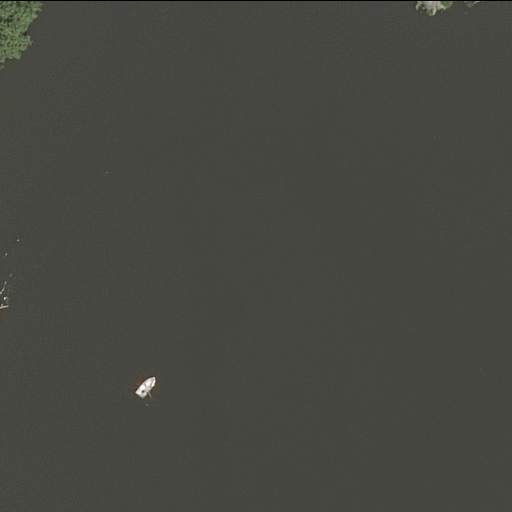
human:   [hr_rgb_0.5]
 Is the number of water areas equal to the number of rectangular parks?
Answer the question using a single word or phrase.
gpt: yes

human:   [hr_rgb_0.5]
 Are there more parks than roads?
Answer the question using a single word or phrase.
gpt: yes

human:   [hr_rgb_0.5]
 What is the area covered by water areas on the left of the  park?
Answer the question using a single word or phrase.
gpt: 10620m2

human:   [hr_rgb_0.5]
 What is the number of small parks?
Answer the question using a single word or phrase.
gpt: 0

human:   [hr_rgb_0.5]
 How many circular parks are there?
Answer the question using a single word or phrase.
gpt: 0

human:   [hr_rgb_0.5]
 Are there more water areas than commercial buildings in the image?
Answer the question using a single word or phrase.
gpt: yes

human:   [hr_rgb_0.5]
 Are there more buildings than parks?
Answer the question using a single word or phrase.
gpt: no

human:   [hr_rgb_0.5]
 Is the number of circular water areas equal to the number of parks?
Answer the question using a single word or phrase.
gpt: no

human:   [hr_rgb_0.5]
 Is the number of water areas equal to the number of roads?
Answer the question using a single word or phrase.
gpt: no

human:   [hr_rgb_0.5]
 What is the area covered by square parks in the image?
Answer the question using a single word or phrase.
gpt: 0m2

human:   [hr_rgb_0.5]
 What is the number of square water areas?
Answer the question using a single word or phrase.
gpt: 0

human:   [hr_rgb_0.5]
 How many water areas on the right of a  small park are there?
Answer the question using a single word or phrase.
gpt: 0

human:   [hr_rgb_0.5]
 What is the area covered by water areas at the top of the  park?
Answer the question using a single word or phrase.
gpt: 10620m2

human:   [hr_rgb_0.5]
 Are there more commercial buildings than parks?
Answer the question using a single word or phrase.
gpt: no

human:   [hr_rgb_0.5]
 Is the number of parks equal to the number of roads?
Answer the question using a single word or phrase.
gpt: no

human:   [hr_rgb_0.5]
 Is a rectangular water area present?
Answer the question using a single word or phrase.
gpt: no

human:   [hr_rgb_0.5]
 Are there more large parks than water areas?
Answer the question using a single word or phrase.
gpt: no

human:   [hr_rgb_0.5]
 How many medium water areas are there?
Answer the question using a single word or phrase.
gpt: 0

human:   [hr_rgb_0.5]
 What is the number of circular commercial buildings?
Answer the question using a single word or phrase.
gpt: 0

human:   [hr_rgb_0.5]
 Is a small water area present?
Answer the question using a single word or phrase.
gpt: no

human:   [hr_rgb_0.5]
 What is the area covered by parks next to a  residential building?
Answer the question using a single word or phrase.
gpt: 0m2

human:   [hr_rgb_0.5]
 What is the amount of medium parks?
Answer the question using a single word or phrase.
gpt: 0

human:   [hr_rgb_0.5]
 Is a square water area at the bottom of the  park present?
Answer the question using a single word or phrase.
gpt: no

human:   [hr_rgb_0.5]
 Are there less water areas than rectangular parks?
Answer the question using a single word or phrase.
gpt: no

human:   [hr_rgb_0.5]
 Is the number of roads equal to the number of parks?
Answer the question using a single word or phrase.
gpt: no

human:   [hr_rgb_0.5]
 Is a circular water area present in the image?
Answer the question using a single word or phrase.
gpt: no

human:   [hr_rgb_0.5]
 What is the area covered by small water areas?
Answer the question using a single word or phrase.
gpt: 0m2

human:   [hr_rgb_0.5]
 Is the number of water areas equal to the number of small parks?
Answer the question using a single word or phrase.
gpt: no

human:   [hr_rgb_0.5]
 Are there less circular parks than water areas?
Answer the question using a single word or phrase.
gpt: yes

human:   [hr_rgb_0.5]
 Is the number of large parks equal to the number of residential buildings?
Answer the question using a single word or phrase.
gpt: no

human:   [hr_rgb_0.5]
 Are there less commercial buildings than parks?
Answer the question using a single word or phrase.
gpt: yes

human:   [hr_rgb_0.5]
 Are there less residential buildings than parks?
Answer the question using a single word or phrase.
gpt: yes

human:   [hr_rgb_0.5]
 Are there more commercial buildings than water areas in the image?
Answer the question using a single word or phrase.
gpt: no

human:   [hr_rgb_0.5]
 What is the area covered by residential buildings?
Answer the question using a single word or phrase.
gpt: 0m2

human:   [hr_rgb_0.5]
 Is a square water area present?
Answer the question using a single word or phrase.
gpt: no

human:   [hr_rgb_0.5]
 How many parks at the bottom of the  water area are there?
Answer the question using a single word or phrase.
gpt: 1